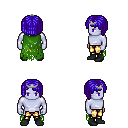
a pixel art fantasy rpg character, male body template, dark elf, purple skin, green tattered cape, gold greaves, blue pageboy hairstyle, silver tiara, black shoes, four views (front, back, left, right), 2x2 character sprite sheet, small pixel art, hard edges, no anti-aliasing